Question: I am currently struggling with a complicated function which I want to draw in R. Basically it is a combination of distribution and other dependent probability, so I have to modify a normal distribution.
The final formula will look something like this:

How can I draw it in R?
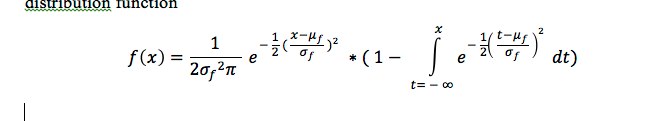
Answer: You have the equation, so use 'stats::integrate' to calculate the definite integral term in your 'f(x)' definition. Then, as an example: 'plot(0:1000, f(0:1000),t='l')' .